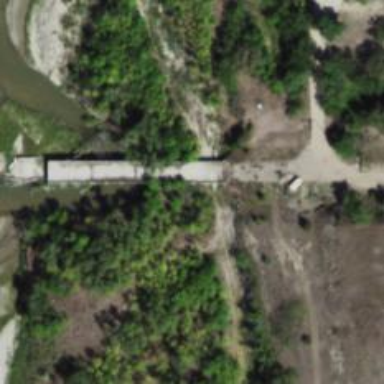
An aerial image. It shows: Service road that crosses over bridge.